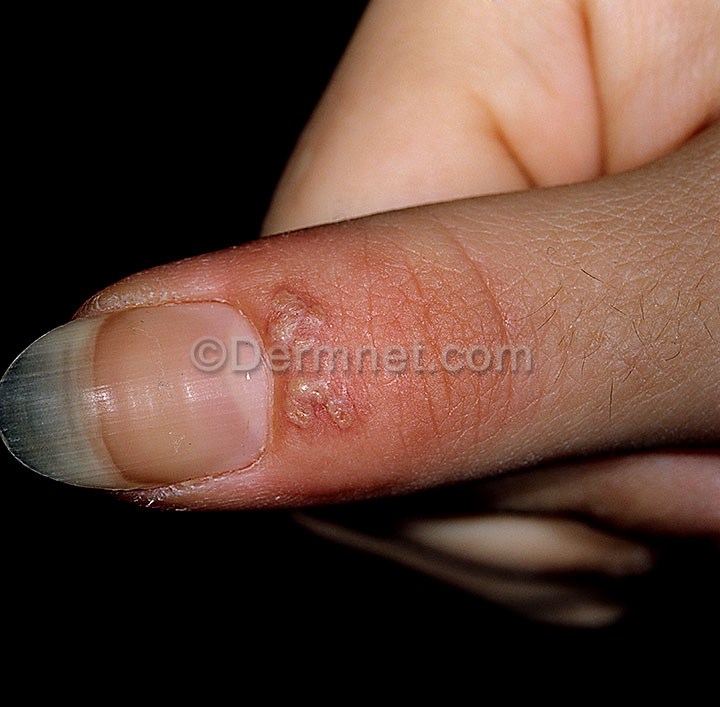
Disease: Warts Molluscum and other Viral Infections